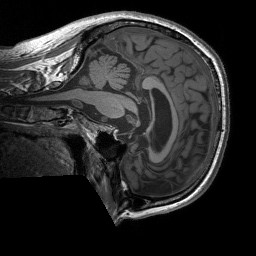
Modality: T1w
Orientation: sagittal
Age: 69
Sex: male
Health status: healthy
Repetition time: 1.9 s
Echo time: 0.00252 s